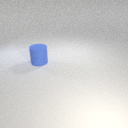
large blue rubber cylinder